【题型】解答题　【知识点】平面几何　【难度】medium
已知：如图，在梯形 \(ABCD\) 中，\(AB \parallel CD\)，连接 \(AC\)、\(BD\)，\(\triangle ABC\) 是等边三角形，\(DE \parallel BC\)，\(DE\) 与 \(AC\) 交于点 \(E\)，\(\angle ADB = 2\angle DBC\).

(1) 求证：\(\triangle ADE \backsim \triangle DBC\);

(2) 求证：点 \(E\) 是线段 \(AC\) 的黄金分割点.
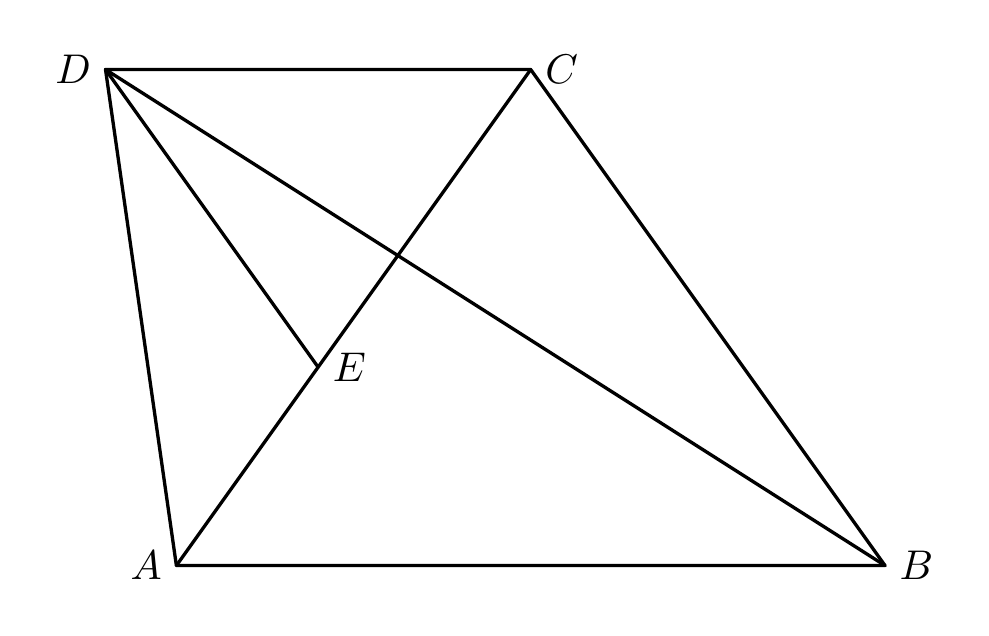
【解答】
【答案】
(1) 见解析

(2) 见解析

【知识点】相似三角形的判定与性质综合、黄金分割

【分析】
本题主要考查相似三角形的判定和性质，黄金分割点的计算，掌握相似三角形的判定和性质是解题的关键.

(1) 根据 \(\triangle ABC\) 为等边三角形，\(AB \parallel CD\)，得到 \(\angle DCB = \angle 1 + \angle 3 = 120^\circ\)，由 \(DE \parallel BC\)，得到 \(\angle EDC = 180^\circ - \angle DCB = 180^\circ - 120^\circ = 60^\circ\)，\(\angle AED = \angle EDC + \angle 3 = 120^\circ\)，由 \(DE \parallel BC\)，得到 \(\angle 5 = \angle 6\)，结合 \(\angle ADB = 2\angle 5\)，得到 \(\angle 5 = \angle 4\)，由相似三角形的判定方法即可求解;

(2) 根据题意可得 \(\triangle CDE\) 为等边三角形，即 \(CE = DE = CD\)，由 \(\triangle ABC\) 为等边三角形，得到 \(AC = BC\)，根据 \(\triangle ADE \backsim \triangle DBC\)，得到 \(\frac{AE}{CD} = \frac{DE}{BC}\)，即 \(\frac{AE}{CE} = \frac{CE}{AC}\)，由此即可求解.

【详解】
(1) 证明：如图所示,

\(\because \triangle ABC\) 为等边三角形,

\(\therefore \angle 1 = \angle 2 = 60^\circ\),

\(\because AB \parallel CD\),

\(\therefore \angle 3 = \angle 2 = 60^\circ\),

\(\therefore \angle DCB = \angle 1 + \angle 3 = 120^\circ\),

\(\because DE \parallel BC\),

\(\therefore \angle EDC = 180^\circ - \angle DCB = 180^\circ - 120^\circ = 60^\circ\),

\(\therefore \angle AED = \angle EDC + \angle 3 = 120^\circ\),

\(\therefore \angle AED = \angle DCB\),

\(\because DE \parallel BC\),

\(\therefore \angle 5 = \angle 6\),

\(\because \angle ADB = 2\angle 5\),
且 \(\angle ADB = \angle 4 + \angle 6\),

\(\therefore \angle 5 = \angle 4\),

\(\therefore \triangle ADE \backsim \triangle DBC\).

(2) 解：
\(\because \angle 3 = \angle EDC = 60^\circ\),

\(\therefore \triangle CDE\) 为等边三角形，即 \(CE = DE = CD\),

\(\because \triangle ABC\) 为等边三角形,

\(\therefore AC = BC\),

\(\because \triangle ADE \backsim \triangle DBC\),

\(\therefore \frac{AE}{CD} = \frac{DE}{BC}\),

\(\therefore \frac{AE}{CE} = \frac{CE}{AC}\),
即 \(EC^2 = AE \cdot AC\),

\(\therefore\) 点 \(E\) 是线段 \(AC\) 的黄金分割点.

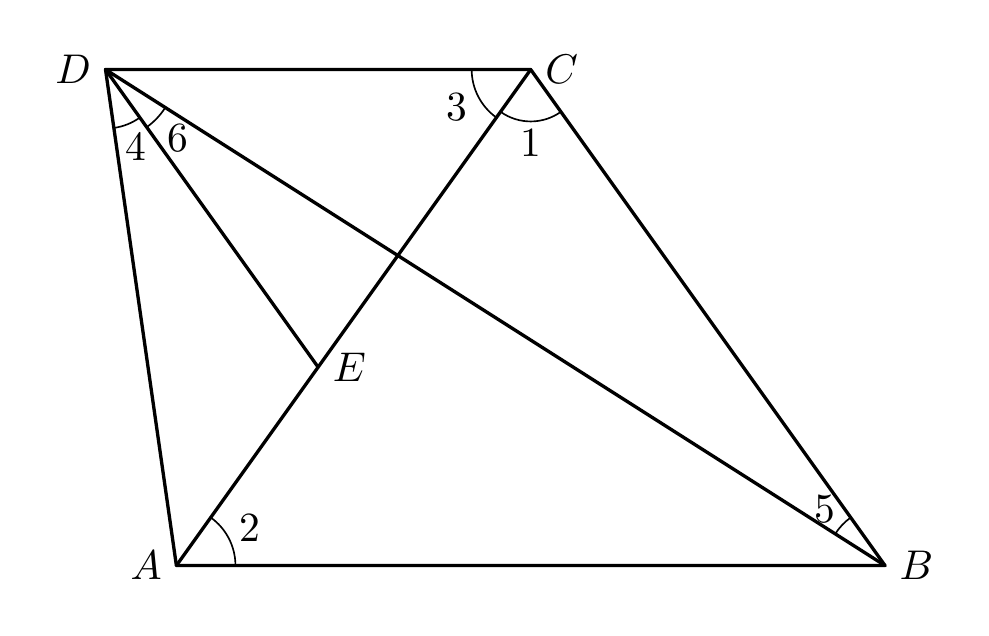